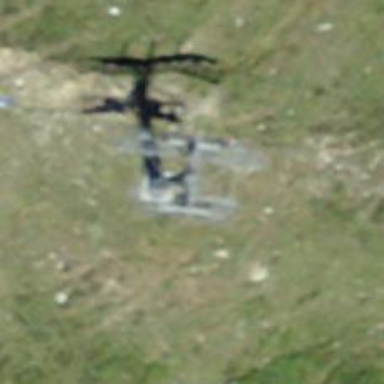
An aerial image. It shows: Chair lift.